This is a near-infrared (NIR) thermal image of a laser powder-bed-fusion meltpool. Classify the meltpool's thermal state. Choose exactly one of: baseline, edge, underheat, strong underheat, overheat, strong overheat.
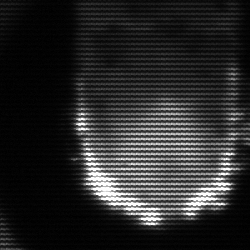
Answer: baseline